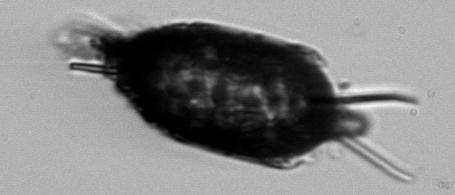
Label: Odontella